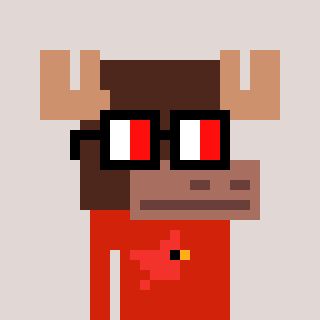
a pixel art character with square glasses with black frames and red eyes, a moose-shaped head and a red-colored body on a warm background